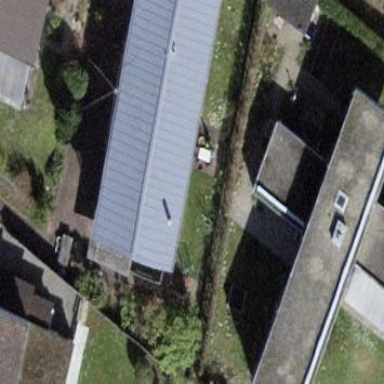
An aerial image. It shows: Building with tile roof.